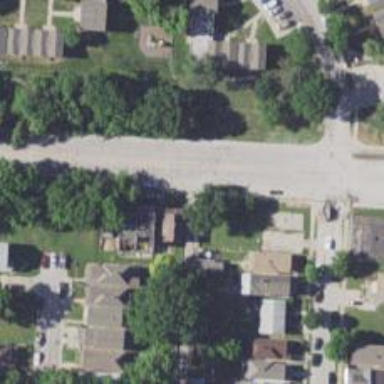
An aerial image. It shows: Alleyway designated as service road.